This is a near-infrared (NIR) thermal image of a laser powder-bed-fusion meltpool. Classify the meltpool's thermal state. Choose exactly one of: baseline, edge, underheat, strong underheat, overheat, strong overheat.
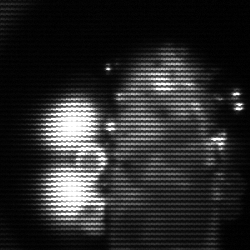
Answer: strong underheat